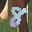
Label: 8